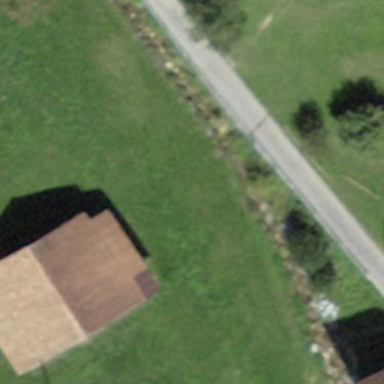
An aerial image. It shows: Barn.